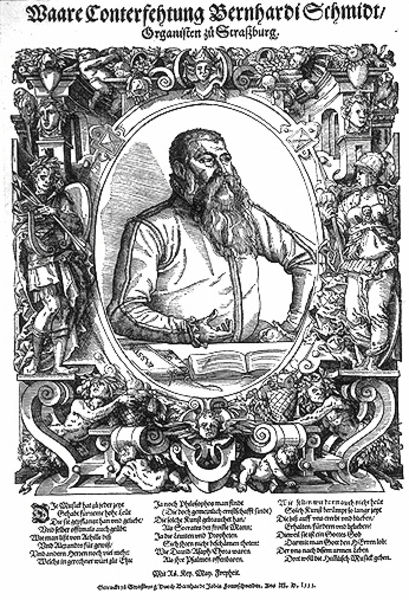
Titel: Bildnis des Bernhard Schmidt dem Älteren
Künstler: Tobias Stimmer
Institution: (Seriendruck)
Schlagwörter: kopf, mann, schatten, sitzen, mitte, nase, profil, schwarz, stirn, weiss, blick, ornament, bart, jacke, arme, augen, falten, lang, rahmen, vollbart, bildnis, hände, portrait, porträt, gewand, pose, kinn, renaissance, oval, engel, schrift, bücher, bogen, grafik, spalten, dick, detail, verzierung, bauch, kurze haare, buch, medaillon, umrahmung, druck, schwarz-weiss, radierung, stich, titel, dreiviertel, illustration, text, buchstaben, durcheinander, überschrift, herrscher, allegorie, ritter, kapitelle, skulpturen, halbfigurig, handwerk, voluten, putten, kupferstich, putti, pfeil, architekt, mechanik, buchmalerei, seriendruck, bernhard, detailreich, straßburg, ogen, schmidt, 1630, justia, palister, bernhard schmidt